Current action and preconditions to check: trajectory_clear

Your task: For each precondition in the list above, predict whether it will hold at this action.

Consider the current scene as observed from the mobile robot's camera, and analyze the predicted future states of all dynamic agents (e.g., people, animals, vehicles, or any moving entities) within the NEXT SECOND.

IMPORTANT: Only answer "very likely" if you are absolutely certain—based on strong, clear evidence—that a dynamic agent will violate the precondition in the predicted future state. Do NOT answer "very likely" for unlikely, ambiguous, or low-probability risks.

Ask yourself for each precondition: Is there a high probability, with clear and convincing evidence, that the predicted future states of any dynamic agent will interfere with the predicted future state of the currently executing action within the NEXT SECOND, causing that precondition to fail?

Assess the risk level based on these predictions. Use "likely" or "very likely" if motions create a clear risk of interference.

Use "neutral" or "improbable" if agents are nearby but their predicted paths are clearly diverging or non-conflicting.

Failure Risk Categories: "very improbable", "improbable", "neutral", "likely", "very likely"

Answer Format: Output ONLY the probability_of_failure value from these categories: "very improbable", "improbable", "neutral", "likely", "very likely"

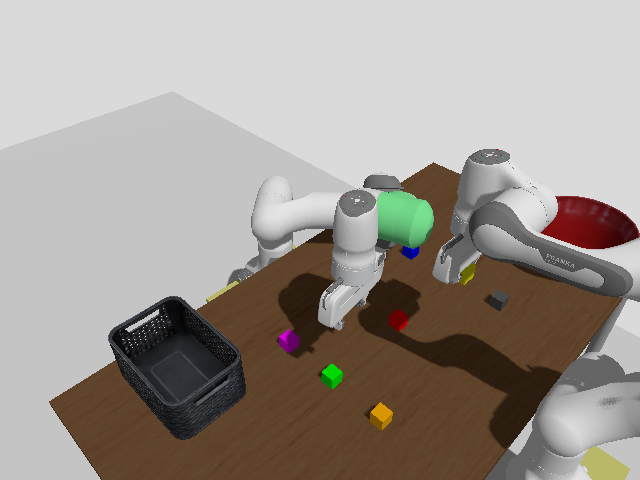

Answer: improbable